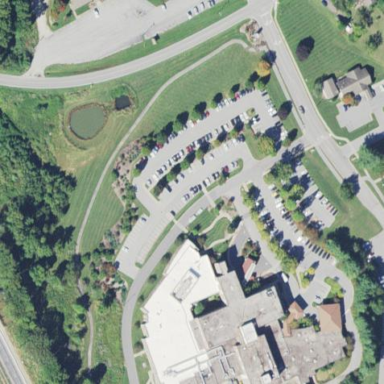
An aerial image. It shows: Part of hospital building.